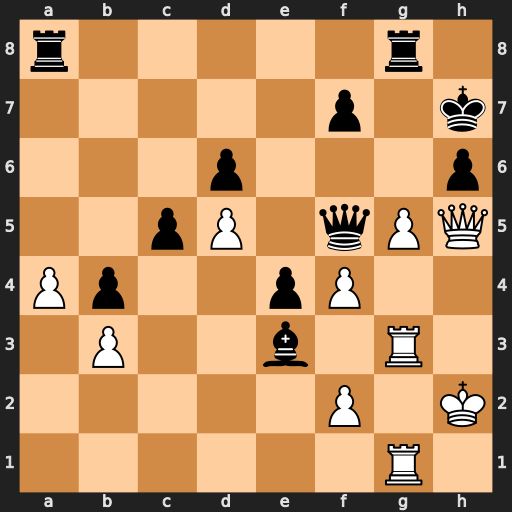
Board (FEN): r5r1/5p1k/3p3p/2pP1qPQ/Pp2pP2/1P2b1R1/5P1K/6R1
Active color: w
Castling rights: -
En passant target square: -
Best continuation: Qxh6#